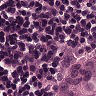
Metastatic tissue present: yes